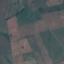
Land use / land cover: Pasture